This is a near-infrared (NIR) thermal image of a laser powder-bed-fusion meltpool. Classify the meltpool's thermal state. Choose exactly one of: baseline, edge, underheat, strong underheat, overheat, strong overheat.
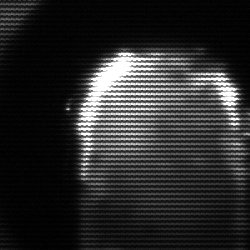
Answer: baseline